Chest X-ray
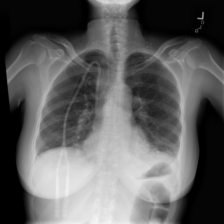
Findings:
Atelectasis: positive
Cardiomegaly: negative
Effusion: negative
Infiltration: positive
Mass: negative
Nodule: negative
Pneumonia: positive
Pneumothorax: negative
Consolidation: negative
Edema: negative
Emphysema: negative
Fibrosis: negative
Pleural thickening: negative
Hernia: negative